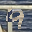
Label: 9